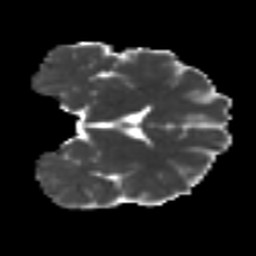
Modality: MD
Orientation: coronal
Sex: male
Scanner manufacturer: ge
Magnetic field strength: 3 T
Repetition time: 7 s
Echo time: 0.08 s